Field crop: tomato
Growth stage: 1
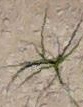
Species: cyperus